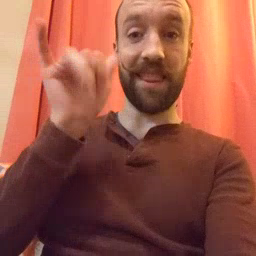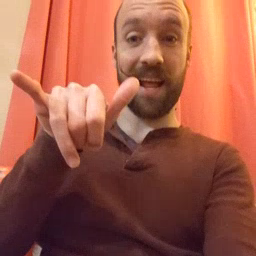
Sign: that